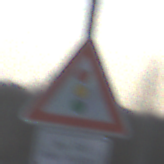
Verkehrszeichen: Lichtzeichenanlage
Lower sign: HinweisDurchVerbaleAngabe5
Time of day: SunriseSunset
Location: Outdoor (Suburban)
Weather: PartlyCloudy
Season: Winter
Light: Natural